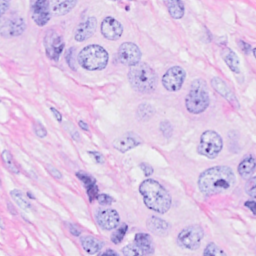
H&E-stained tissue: Breast